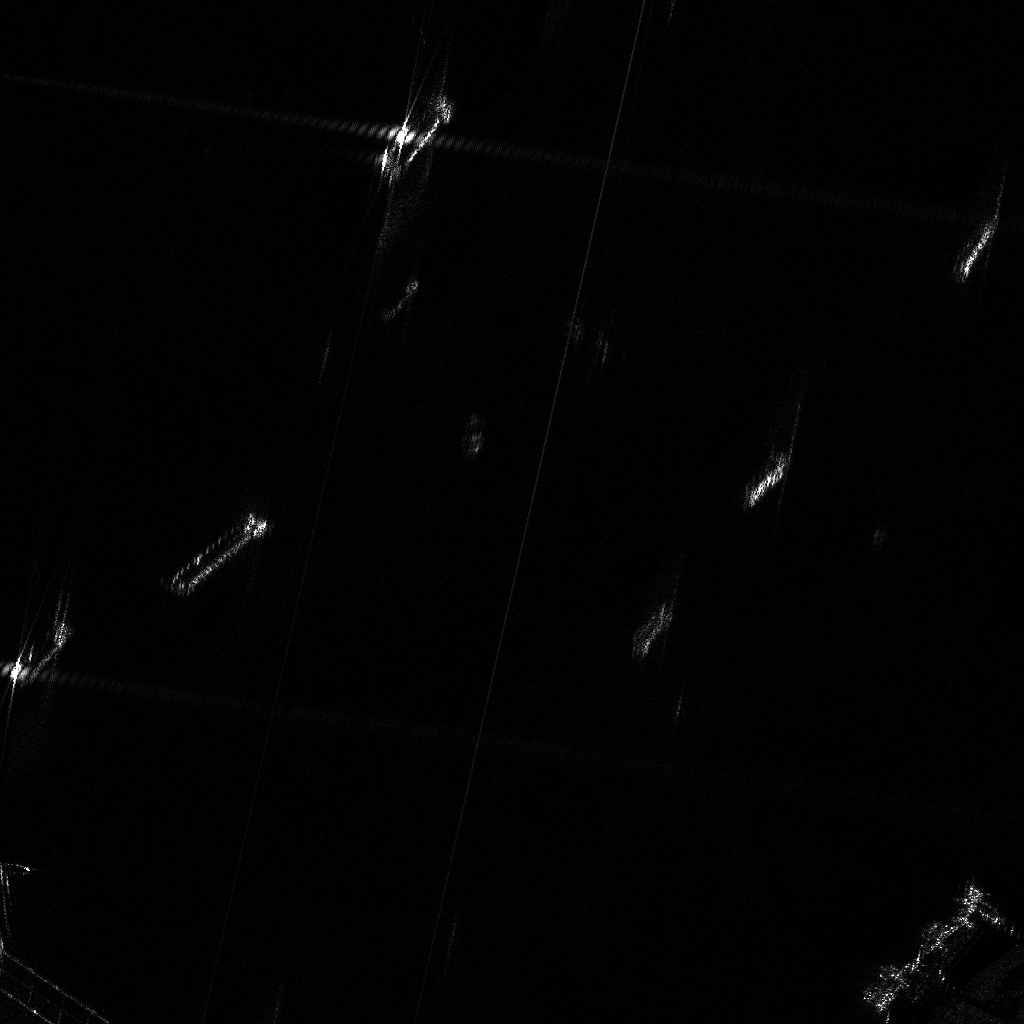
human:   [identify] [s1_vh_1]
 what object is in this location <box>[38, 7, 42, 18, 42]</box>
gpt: <ref>1 large dredger at the top</ref>

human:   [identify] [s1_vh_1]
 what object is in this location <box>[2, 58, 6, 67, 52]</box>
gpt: <ref>1 medium dredger at the left</ref>

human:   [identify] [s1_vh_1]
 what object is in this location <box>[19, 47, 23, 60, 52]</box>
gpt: <ref>1 large dredger at the left</ref>